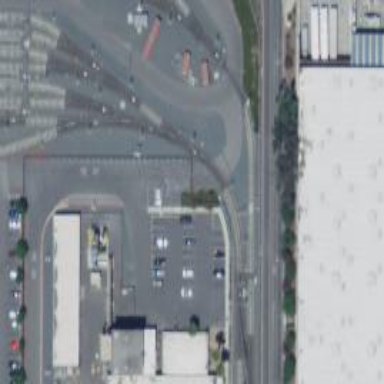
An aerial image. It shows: Light rail service yard with electrified contact lines.